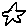
Label: star